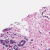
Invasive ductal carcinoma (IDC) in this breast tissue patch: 0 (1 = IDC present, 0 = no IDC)